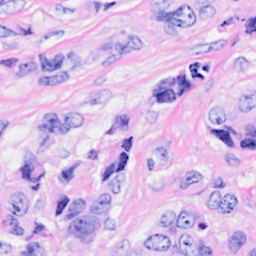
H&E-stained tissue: Breast